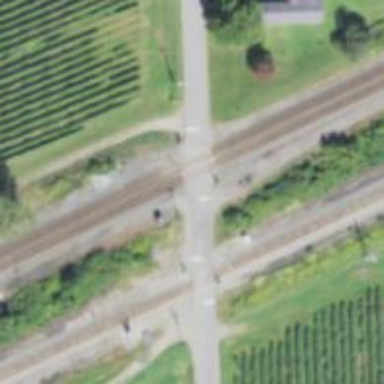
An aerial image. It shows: Level crossing with lights and barriers.